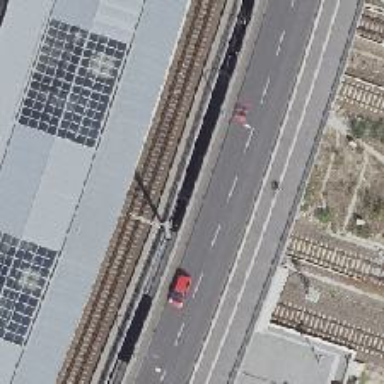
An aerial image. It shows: Railway signal.